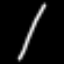
Label: line